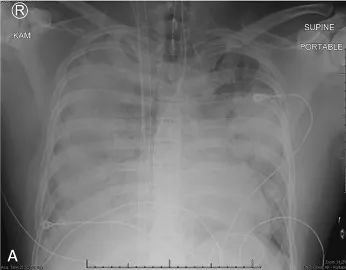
(A) Anterior-Posterior chest radiograph on hospital day 1 showing diffuse consolidative airspace disease. Radiograph was taken immediately following ECMO cannulation after transfer to our tertiary care facility.
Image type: radiology (x_ray)